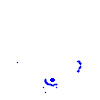
Particle: kaon